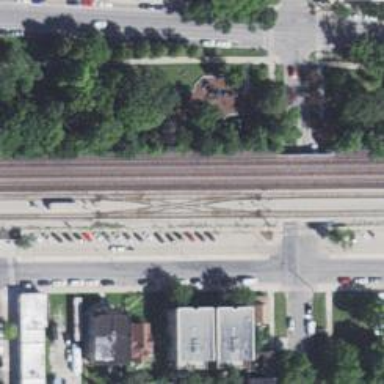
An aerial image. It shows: Railway crossover.